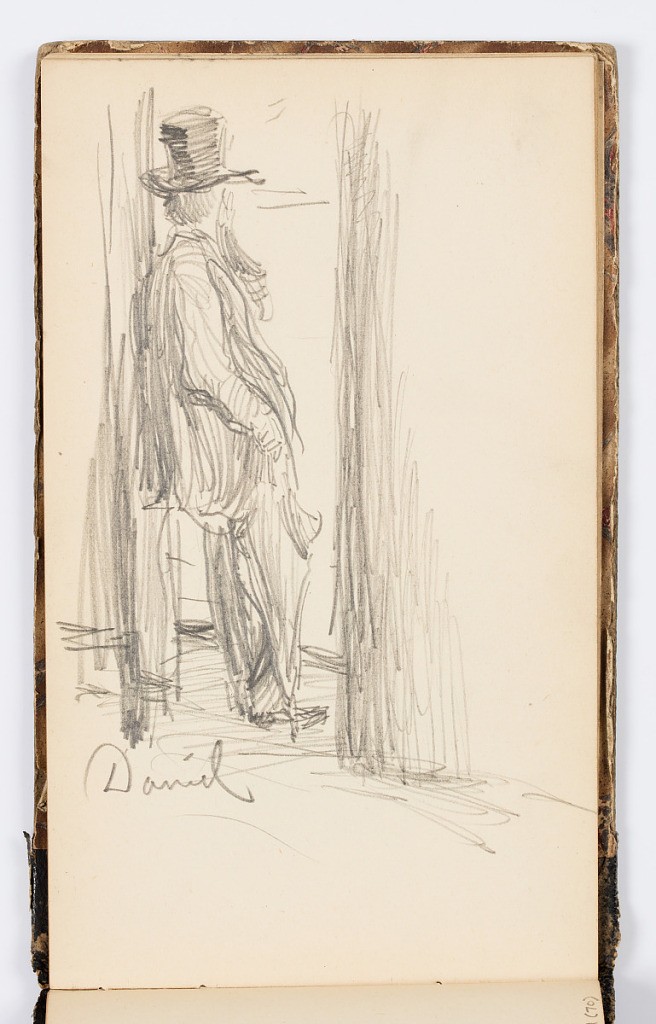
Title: Sketchbook Page: Daniel
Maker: Kenyon Cox, American, 1856–1919
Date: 1875
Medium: Graphite on paper
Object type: Sketchbook folio
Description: Sketch of a man in a top hat from behind.